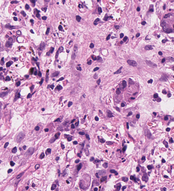
Tumor epithelial tissue: yes
Tumor-associated stroma tissue: yes
Normal tissue: no